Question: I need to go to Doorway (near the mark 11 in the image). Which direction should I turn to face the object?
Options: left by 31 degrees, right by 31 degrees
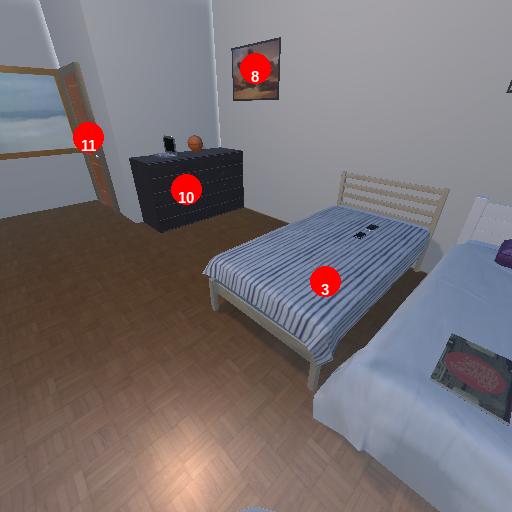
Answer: left by 31 degrees